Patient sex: M
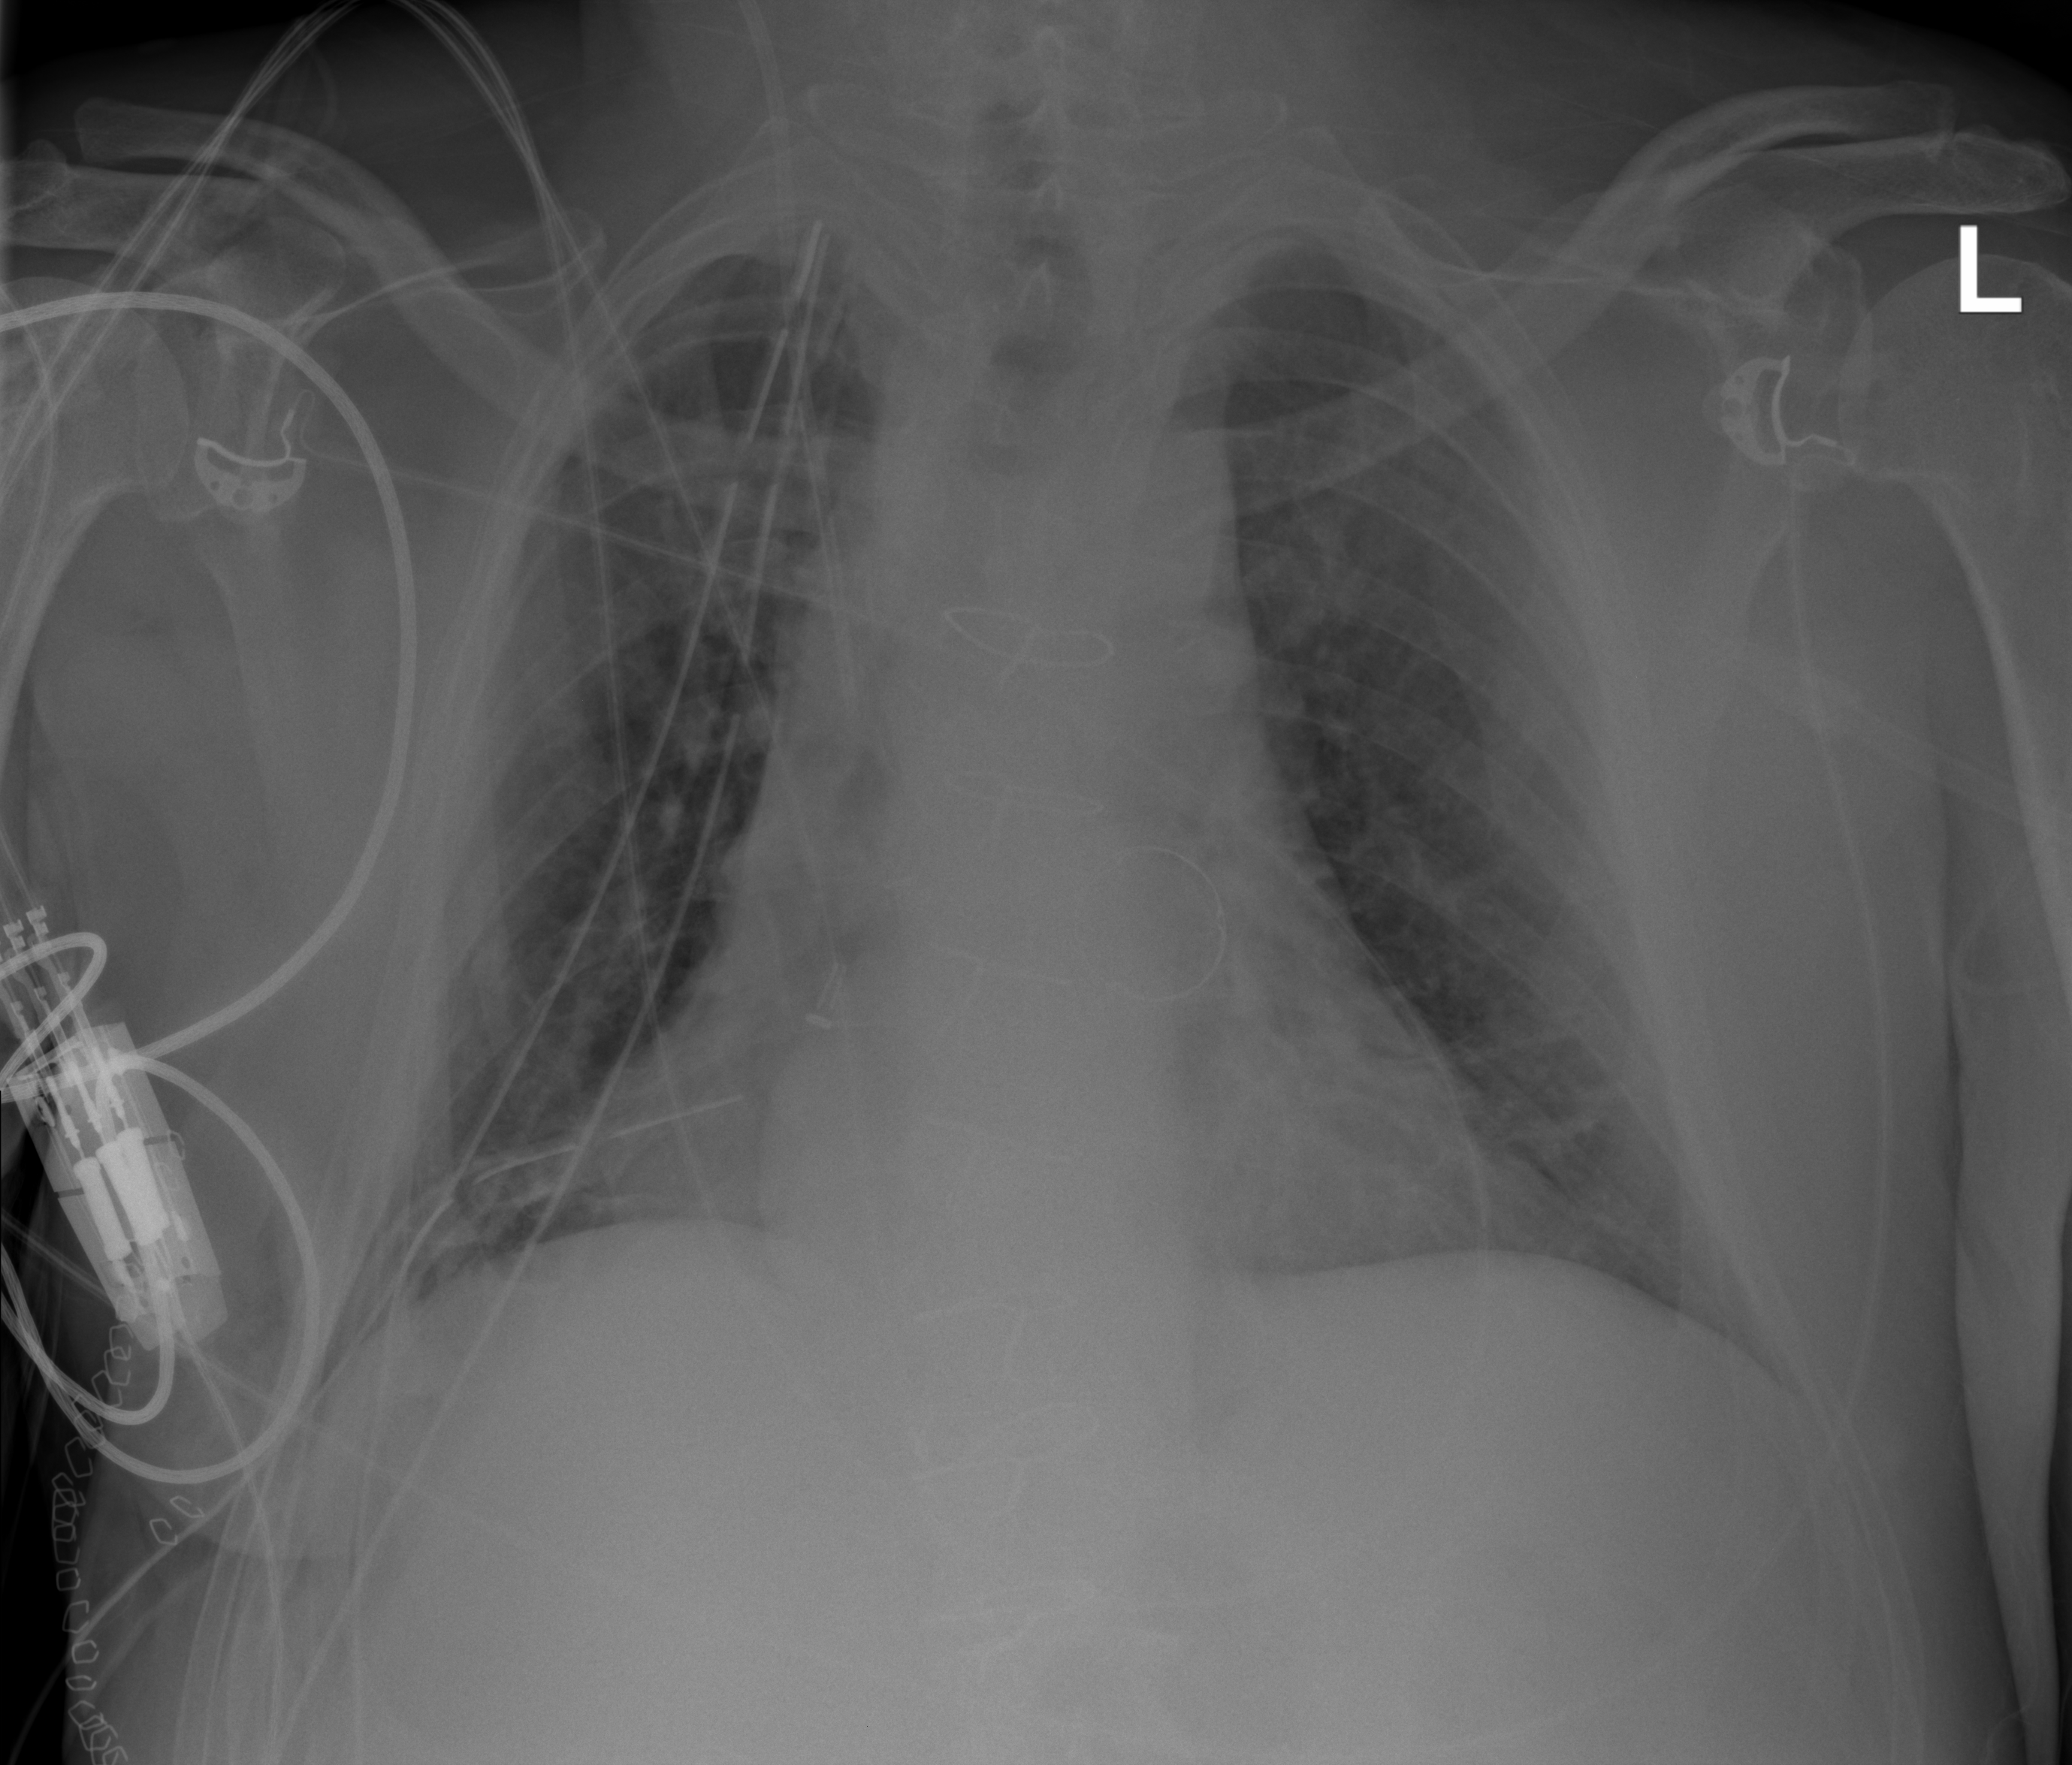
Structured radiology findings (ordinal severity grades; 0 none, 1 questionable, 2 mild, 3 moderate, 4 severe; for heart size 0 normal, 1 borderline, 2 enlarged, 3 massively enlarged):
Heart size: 1
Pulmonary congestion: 2
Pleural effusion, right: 1
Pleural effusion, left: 0
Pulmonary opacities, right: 0
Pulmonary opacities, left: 0
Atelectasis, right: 2
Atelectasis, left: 2